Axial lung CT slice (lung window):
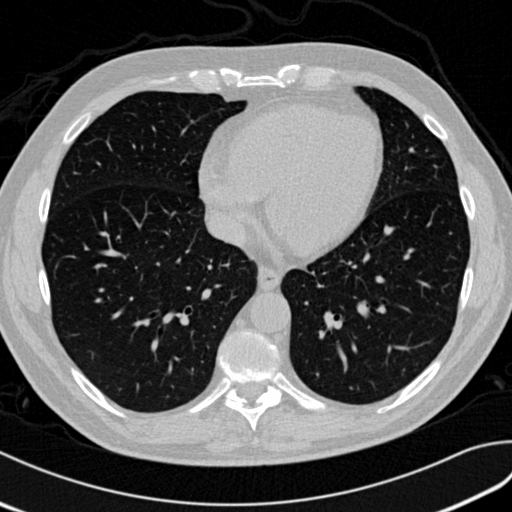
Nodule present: no